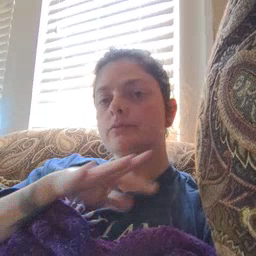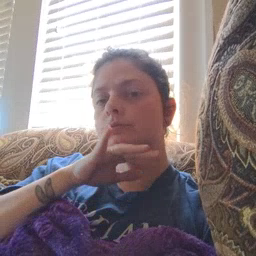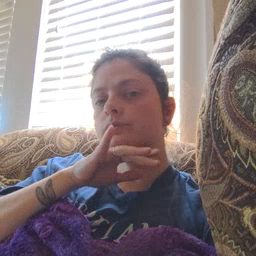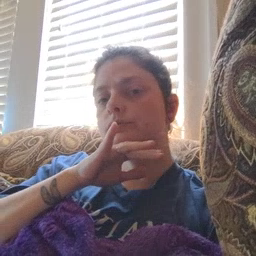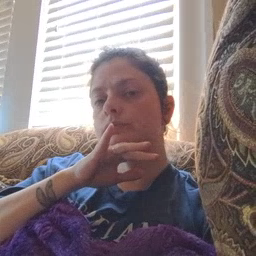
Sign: dirty